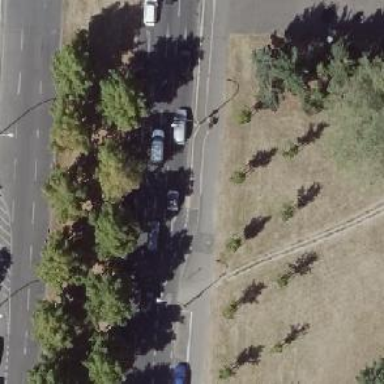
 having dual carriageway with cycleway on the right side with asphalt surface."